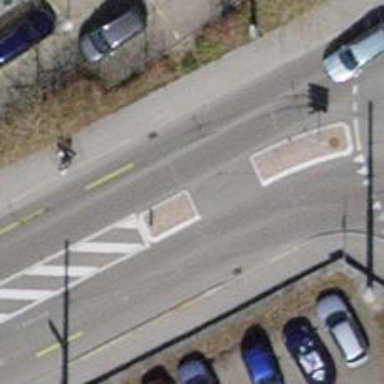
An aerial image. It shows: Unmarked crossing with pedestrian island.